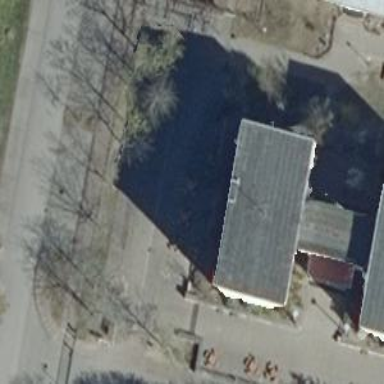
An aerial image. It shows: School building.